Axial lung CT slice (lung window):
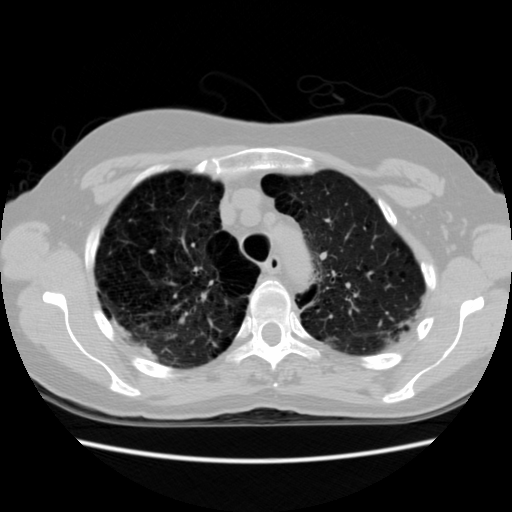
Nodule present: no